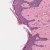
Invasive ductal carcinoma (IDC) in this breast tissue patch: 0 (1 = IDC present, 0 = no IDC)